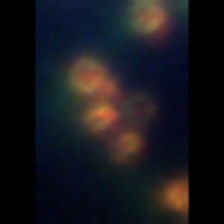
Taxon: Diatom_aggregate
Group: Diatoms